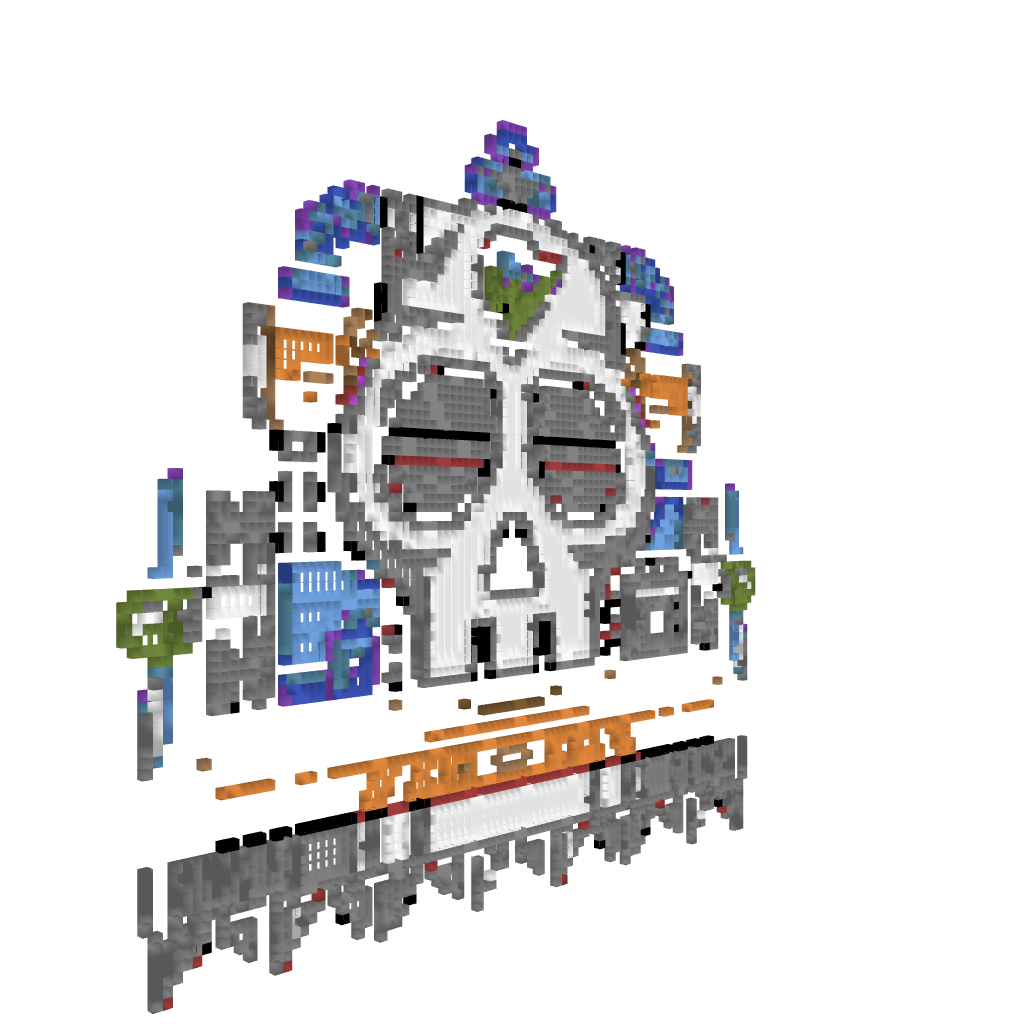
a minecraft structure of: Wily Machine #6 (ErnieCIII) bad low quality